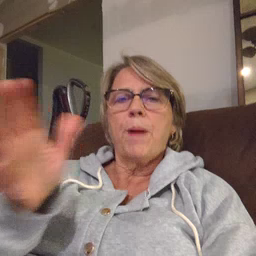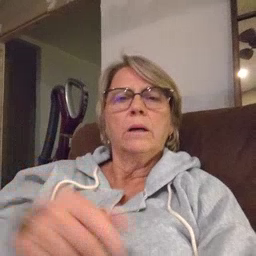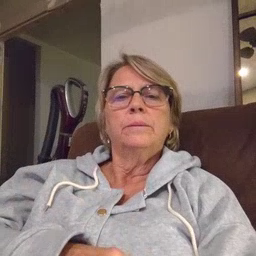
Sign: grandma